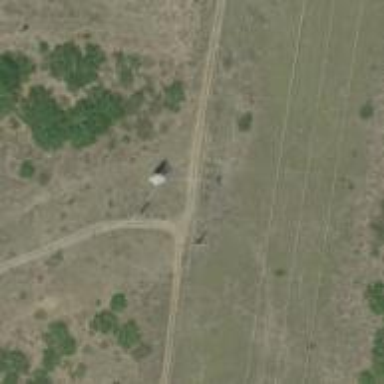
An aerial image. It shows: Power pole.